Question: I want to scatterplot a numeric vector versus daytime (%H:%M) in ggplot2.
I understand that
'''
as.POSIXct(dat$daytime, format = "%H:%M")
'''
is the way to go in terms of formatting my timedata, but the output vector will still include a date (today's date). Consequently, the axis ticks will include the date (March 22nd).
'''
ggplot(dat, aes(x=as.POSIXct(dat$daytime, format = "%H:%M"), y=y, color=sex)) +
geom_point(shape=15,
position=position_jitter(width=0.5,height=0.5))
'''

Is there a way to get rid of the date alltogether, especially in the plot axis?
(All info I have found on messageboards seem to refer to older versions of ggplot with now defunct date_format arguments)
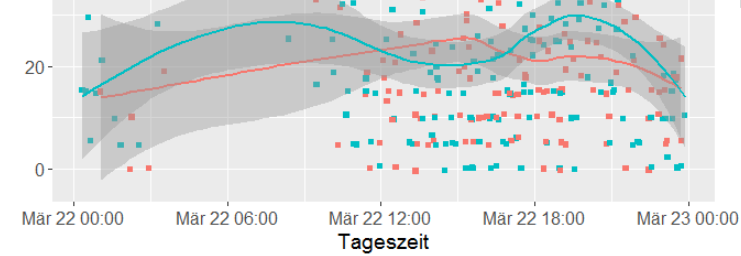
Answer: You can provide a function to the 'labels' parameter of 'scale_x_datetime()' or use the 'date_label' parameter:
'''
# create dummy data as OP hasn't provided a reproducible example
dat <- data.frame(daytime = as.POSIXct(sprintf("%02i:%02i", 1:23, 2 * (1:23)), format = "%H:%M"),
y = 1:23)
# plot
library(ggplot2)
ggplot(dat, aes(daytime, y)) + geom_point() +
scale_x_datetime(labels = function(x) format(x, format = "%H:%M"))
'''
: Or, even more concise you can use the 'date_label' parameter (thanks to <URL>.
'''
ggplot(dat, aes(daytime, y)) + geom_point() +
scale_x_datetime(date_label = "%H:%M")
'''
<URL>